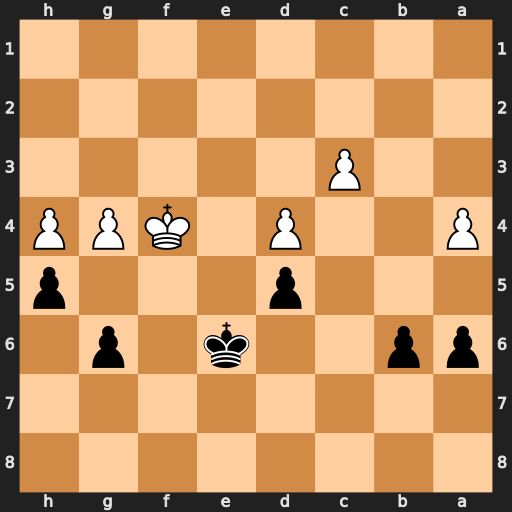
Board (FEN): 8/8/pp2k1p1/3p3p/P2P1KPP/2P5/8/8
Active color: b
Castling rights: -
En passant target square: -
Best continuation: hxg4 Kxg4 a5 Kg5 b5 axb5 a4